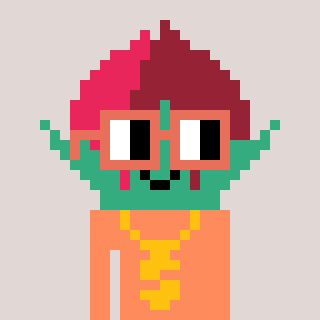
a pixel art character with square orange glasses, a rosebud-shaped head and a peachy-colored body on a warm background